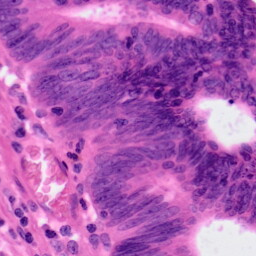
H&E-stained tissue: Colon